Interaction volume radius: 5 \u00c5
Interaction volume height: 40 \u00c5
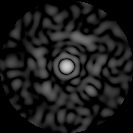
Disorder parameter: 0.8064